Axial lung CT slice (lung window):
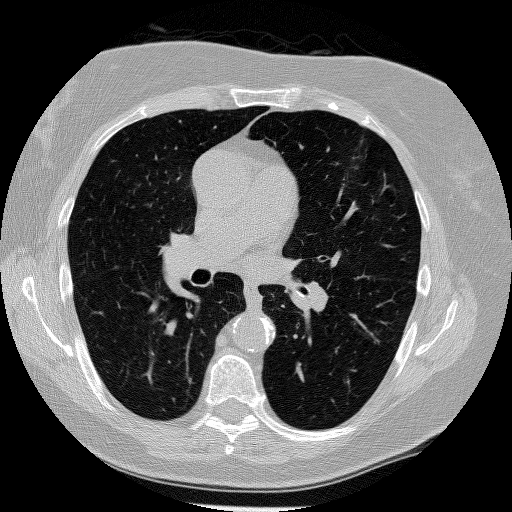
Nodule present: no